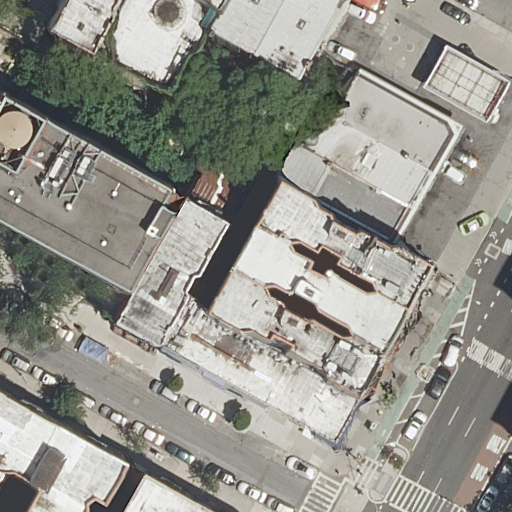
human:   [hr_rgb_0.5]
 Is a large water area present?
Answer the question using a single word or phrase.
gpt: no

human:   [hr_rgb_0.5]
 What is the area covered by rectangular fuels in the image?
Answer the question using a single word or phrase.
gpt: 1014m2

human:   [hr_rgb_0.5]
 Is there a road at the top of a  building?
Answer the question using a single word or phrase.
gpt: yes

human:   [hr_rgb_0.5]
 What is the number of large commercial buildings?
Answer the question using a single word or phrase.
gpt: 0

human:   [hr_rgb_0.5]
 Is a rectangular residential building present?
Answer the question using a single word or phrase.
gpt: yes

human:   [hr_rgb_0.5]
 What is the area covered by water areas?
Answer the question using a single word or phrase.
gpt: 0m2

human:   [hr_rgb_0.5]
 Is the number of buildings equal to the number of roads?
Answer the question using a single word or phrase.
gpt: no

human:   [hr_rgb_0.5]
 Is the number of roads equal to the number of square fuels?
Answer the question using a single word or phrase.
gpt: no

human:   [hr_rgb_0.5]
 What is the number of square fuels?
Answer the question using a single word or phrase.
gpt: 0

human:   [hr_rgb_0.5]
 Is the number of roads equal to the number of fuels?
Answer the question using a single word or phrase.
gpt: no

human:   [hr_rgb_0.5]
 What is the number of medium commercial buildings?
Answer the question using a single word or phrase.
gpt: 0

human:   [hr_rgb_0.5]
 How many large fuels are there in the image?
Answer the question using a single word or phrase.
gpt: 1

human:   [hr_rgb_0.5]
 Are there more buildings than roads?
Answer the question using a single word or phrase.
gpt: yes

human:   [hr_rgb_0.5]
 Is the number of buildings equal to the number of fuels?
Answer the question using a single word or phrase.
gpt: no

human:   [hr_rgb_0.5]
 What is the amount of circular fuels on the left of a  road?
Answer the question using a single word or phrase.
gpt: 0

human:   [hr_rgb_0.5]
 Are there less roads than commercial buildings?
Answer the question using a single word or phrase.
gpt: no

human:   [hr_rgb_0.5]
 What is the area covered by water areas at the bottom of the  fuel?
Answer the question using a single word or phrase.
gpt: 0m2

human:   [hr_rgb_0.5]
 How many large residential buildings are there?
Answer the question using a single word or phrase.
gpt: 1

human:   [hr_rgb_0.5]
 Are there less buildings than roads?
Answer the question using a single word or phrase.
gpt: no

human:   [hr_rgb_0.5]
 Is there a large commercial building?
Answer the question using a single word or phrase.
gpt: no

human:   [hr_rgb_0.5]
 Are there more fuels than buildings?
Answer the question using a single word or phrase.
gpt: no

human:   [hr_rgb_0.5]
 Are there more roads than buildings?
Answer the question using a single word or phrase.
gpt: no

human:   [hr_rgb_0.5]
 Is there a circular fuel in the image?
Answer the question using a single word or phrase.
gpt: no

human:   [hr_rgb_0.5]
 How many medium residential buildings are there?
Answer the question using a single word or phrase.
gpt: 13

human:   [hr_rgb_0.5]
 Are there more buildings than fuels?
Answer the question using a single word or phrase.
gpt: yes

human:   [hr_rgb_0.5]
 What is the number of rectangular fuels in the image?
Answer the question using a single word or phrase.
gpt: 1

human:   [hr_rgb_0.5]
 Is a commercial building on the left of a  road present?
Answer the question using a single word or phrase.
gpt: no

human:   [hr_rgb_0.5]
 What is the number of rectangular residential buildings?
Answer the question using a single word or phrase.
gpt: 9

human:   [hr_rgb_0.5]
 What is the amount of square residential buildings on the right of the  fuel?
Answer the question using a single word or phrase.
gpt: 0

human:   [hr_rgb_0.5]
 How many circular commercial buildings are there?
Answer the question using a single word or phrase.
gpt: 0

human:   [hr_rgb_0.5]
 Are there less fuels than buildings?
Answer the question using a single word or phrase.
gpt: yes

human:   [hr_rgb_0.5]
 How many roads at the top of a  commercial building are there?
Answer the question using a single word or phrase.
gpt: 0

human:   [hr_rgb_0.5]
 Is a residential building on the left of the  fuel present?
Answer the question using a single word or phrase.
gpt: yes

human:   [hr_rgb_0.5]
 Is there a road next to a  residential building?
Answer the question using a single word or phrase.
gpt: yes

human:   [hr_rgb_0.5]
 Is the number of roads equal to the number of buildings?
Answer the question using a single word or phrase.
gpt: no

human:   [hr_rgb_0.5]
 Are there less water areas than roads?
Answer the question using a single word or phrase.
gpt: yes